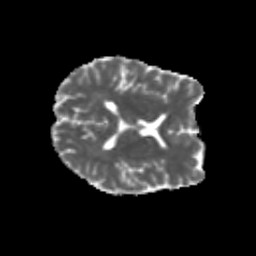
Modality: MD
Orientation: axial
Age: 24
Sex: male
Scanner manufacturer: siemens
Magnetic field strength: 3 T
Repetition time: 3.5 s
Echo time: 0.113 s